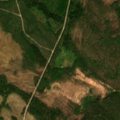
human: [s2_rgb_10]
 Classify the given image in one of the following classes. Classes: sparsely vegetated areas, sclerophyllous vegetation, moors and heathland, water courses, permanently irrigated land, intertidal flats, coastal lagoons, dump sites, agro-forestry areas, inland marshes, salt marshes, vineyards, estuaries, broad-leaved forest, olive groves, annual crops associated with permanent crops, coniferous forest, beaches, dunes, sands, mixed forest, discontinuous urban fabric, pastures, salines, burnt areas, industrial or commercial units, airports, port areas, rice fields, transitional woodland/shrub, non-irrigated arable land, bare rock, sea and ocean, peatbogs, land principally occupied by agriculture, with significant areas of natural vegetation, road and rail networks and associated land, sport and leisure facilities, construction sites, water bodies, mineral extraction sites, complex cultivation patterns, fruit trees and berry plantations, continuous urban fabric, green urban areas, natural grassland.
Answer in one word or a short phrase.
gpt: coniferous forest, transitional woodland/shrub